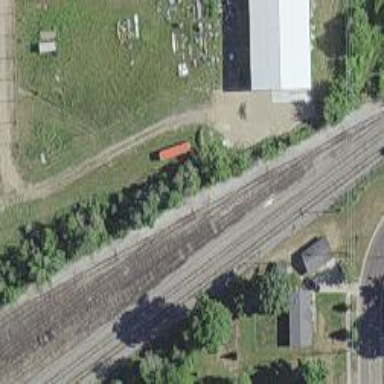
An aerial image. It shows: Railway yard used for servicing trains.